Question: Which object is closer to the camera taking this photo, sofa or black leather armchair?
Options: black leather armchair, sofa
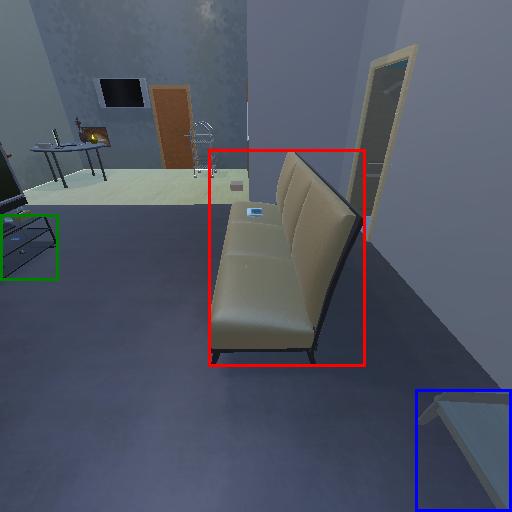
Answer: black leather armchair